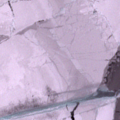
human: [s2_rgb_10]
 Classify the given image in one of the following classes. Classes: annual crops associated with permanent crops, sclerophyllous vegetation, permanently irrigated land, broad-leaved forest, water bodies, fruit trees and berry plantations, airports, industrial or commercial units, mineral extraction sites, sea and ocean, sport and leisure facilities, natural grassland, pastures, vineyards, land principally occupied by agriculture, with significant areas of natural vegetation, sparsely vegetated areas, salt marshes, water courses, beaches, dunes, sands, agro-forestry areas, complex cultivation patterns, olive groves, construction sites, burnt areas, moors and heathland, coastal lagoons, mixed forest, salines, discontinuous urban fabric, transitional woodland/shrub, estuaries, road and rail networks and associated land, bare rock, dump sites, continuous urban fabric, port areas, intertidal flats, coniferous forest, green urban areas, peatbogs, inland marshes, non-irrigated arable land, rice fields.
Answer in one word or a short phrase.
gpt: sea and ocean